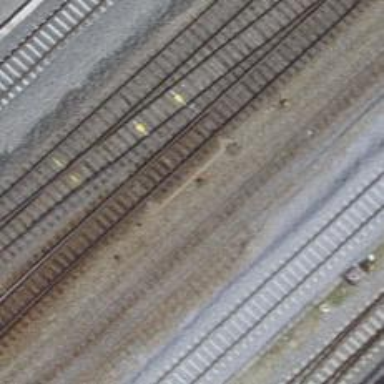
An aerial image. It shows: Railway switch.